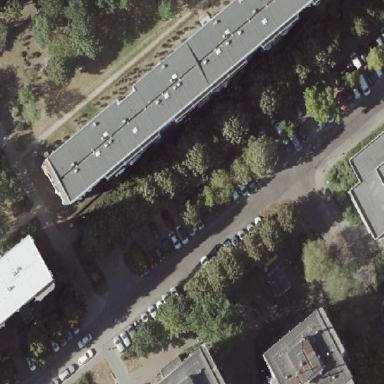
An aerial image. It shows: Street side parking area.